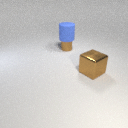
large blue rubber cylinder above small brown metal cylinder